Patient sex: M
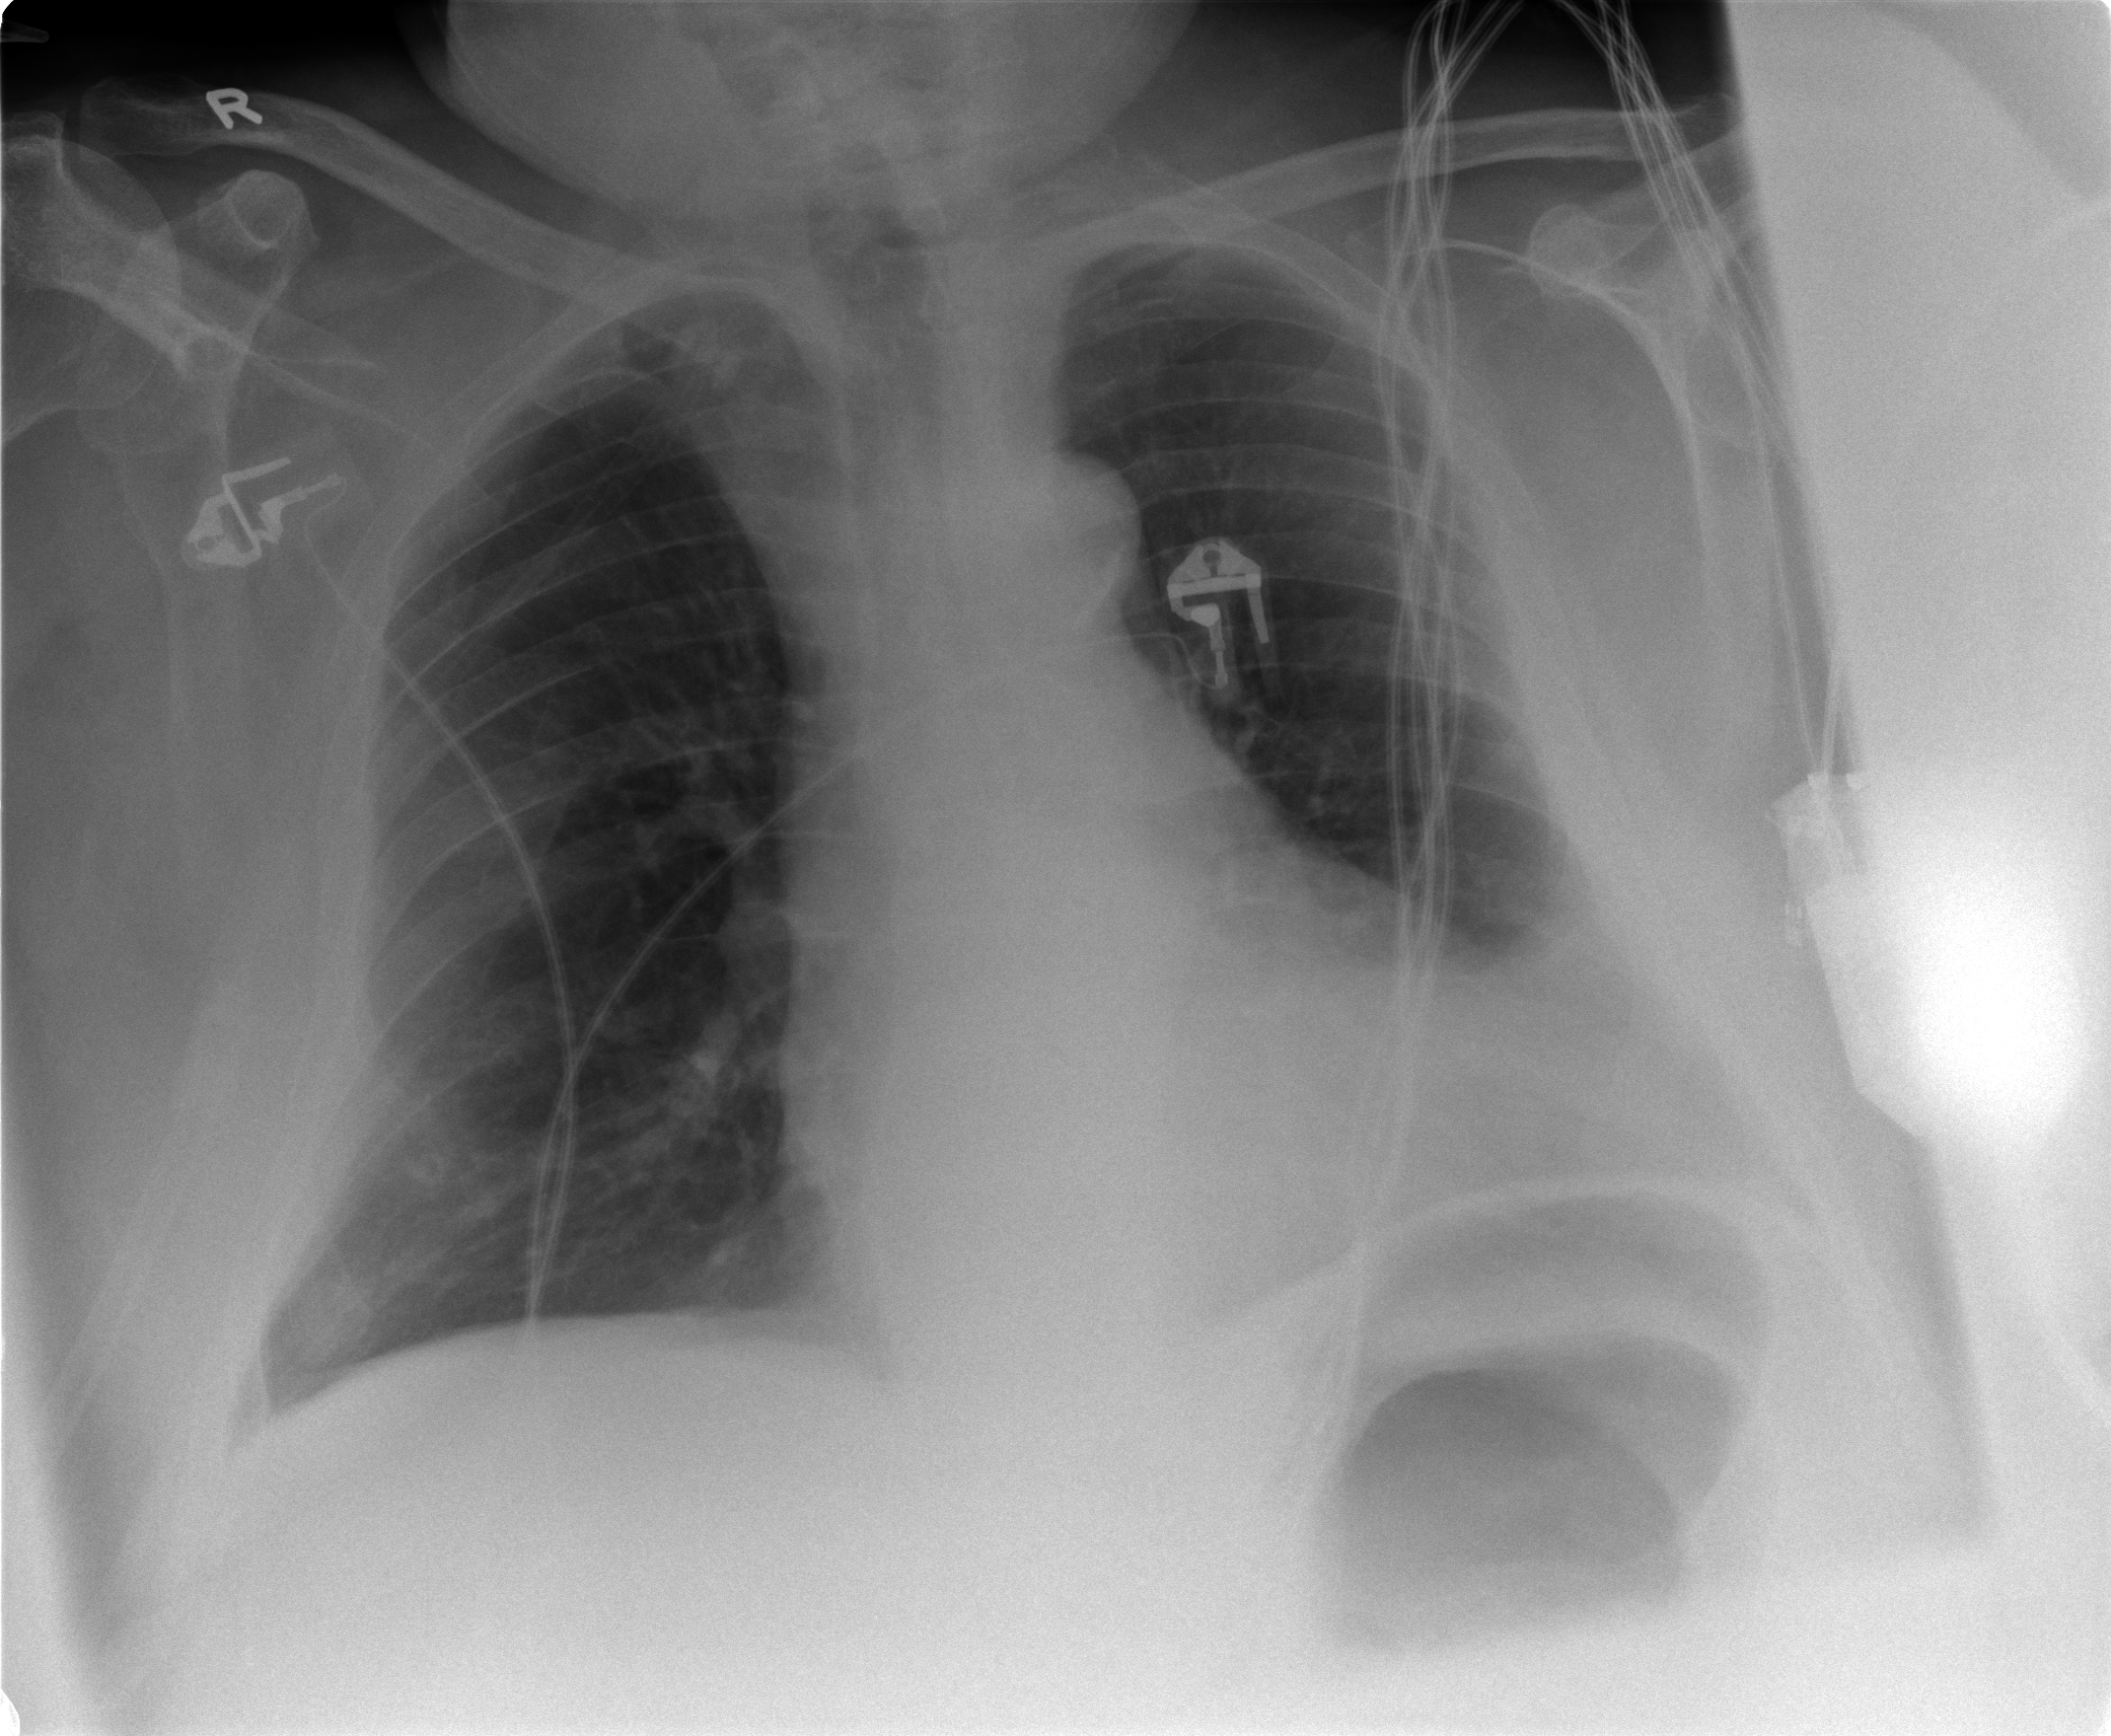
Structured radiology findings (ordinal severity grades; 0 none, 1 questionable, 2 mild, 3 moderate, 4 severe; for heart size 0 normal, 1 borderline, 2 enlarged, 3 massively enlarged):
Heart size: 2
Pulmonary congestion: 0
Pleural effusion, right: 0
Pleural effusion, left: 2
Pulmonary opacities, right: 0
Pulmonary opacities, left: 0
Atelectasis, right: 1
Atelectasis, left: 2